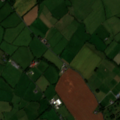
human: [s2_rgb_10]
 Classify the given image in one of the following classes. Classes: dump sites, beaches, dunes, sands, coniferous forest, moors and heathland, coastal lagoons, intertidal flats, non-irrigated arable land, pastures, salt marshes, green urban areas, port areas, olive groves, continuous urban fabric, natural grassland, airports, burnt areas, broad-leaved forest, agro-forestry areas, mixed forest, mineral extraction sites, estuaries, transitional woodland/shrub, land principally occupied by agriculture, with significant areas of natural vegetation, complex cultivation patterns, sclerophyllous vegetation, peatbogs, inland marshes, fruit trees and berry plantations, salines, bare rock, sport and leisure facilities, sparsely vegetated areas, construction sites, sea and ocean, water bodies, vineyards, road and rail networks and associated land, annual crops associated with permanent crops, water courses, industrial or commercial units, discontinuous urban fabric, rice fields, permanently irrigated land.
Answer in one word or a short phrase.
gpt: pastures